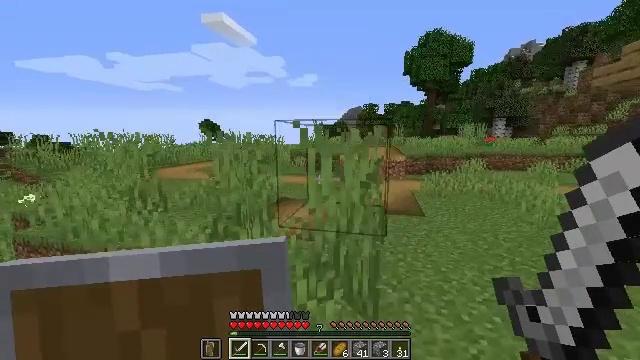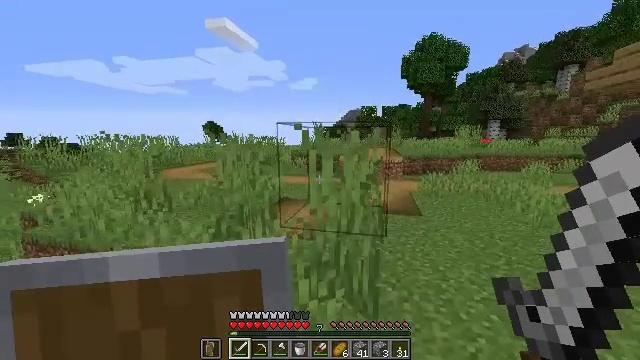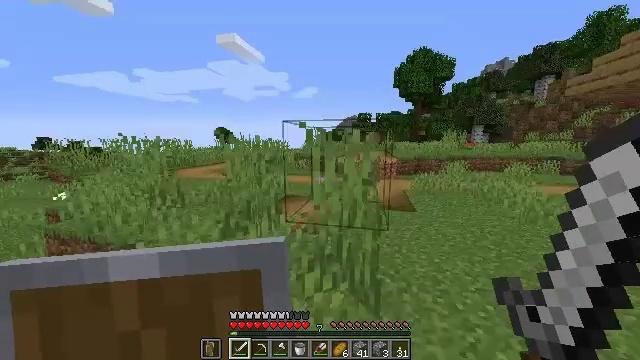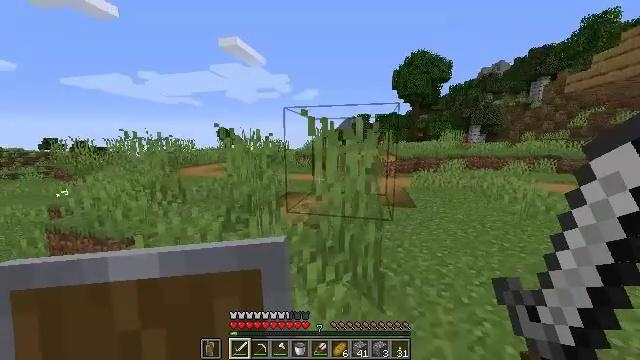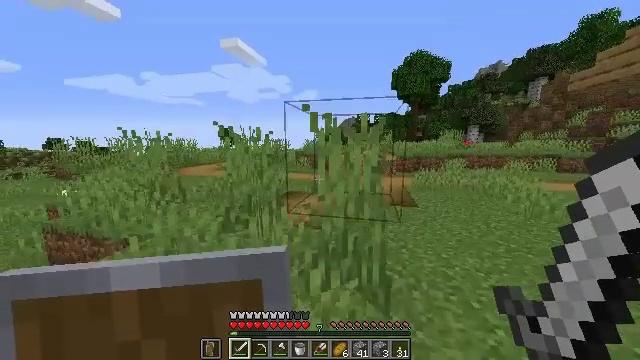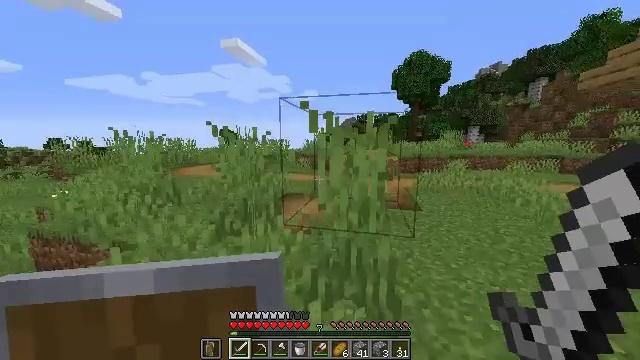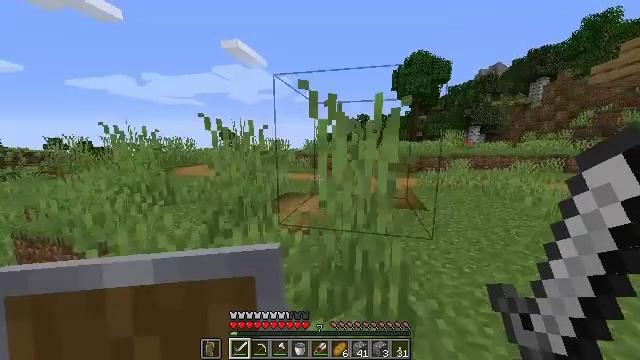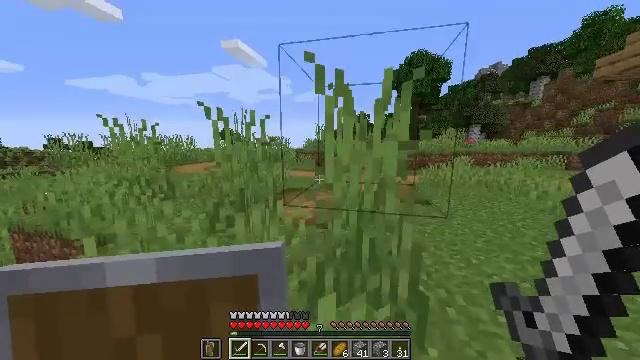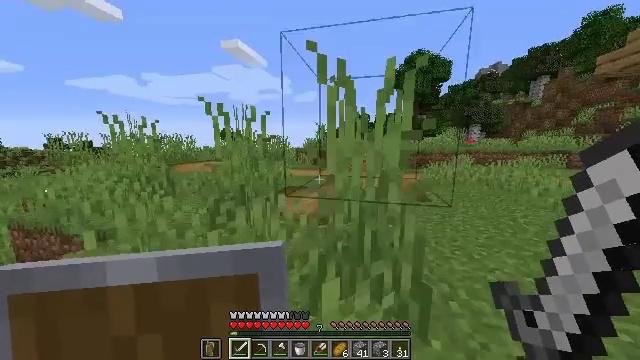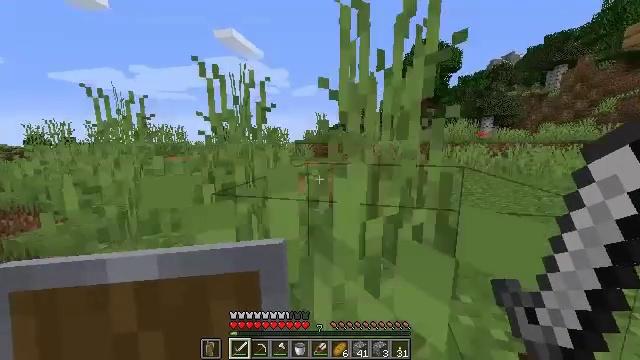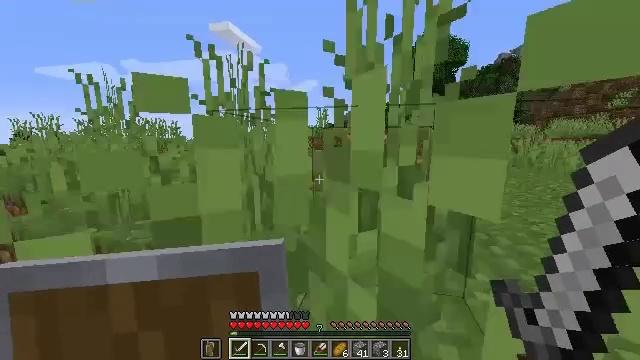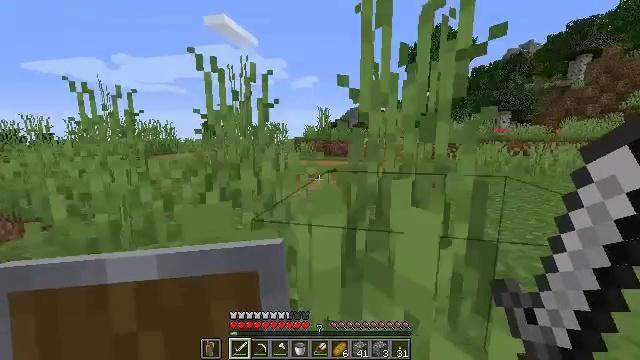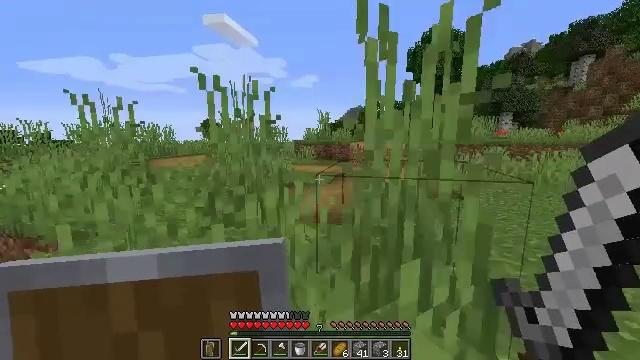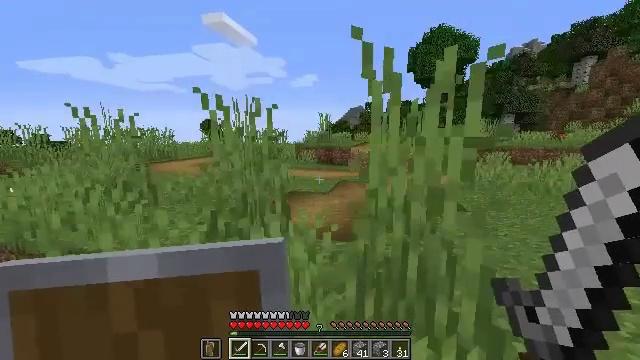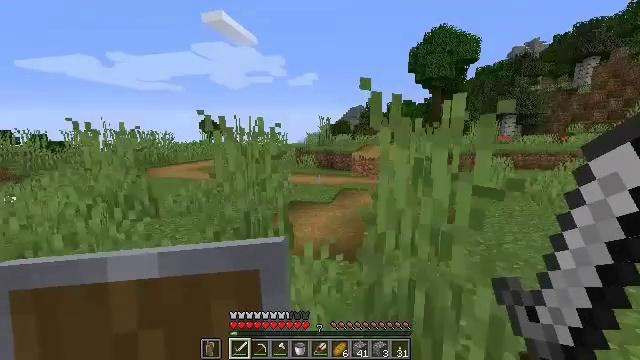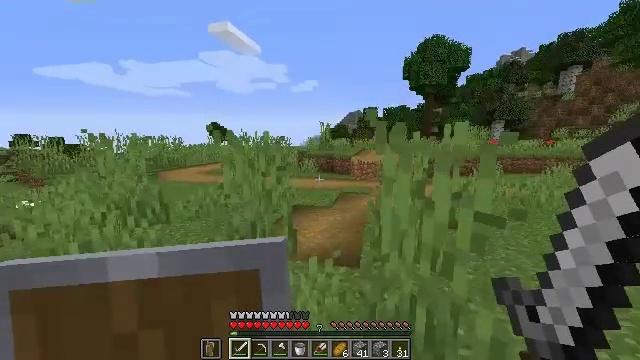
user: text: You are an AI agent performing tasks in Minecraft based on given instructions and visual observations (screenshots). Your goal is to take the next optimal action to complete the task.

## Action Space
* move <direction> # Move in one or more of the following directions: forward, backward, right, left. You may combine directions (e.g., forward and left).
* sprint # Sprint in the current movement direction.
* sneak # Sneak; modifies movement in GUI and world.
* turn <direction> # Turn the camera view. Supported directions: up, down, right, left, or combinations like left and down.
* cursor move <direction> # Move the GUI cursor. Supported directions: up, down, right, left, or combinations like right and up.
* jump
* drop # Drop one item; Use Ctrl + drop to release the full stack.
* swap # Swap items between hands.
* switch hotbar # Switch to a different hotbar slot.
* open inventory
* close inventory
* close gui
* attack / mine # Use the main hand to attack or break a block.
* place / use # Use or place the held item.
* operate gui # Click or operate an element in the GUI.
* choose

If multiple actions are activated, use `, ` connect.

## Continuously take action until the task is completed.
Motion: motion action
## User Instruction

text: Remove the tall grass to clear the area.
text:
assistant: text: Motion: move forward, sprint, jump
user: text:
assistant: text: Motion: move forward, sprint
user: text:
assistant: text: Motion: move forward, sprint
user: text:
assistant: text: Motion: move forward
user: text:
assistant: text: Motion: move forward
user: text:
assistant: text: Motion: move forward
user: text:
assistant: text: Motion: move forward, jump
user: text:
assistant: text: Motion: move forward, jump
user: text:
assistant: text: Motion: move forward, jump
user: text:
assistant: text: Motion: move forward, jump
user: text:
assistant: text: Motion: move forward, jump
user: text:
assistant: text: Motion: move forward, jump
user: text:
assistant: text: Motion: move forward, sprint, jump
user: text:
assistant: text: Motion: move forward, sprint, jump
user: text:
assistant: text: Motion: move forward, sprint, jump
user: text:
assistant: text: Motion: move forward, jump
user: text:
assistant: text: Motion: move forward, jump
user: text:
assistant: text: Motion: move forward, jump
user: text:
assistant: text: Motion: move forward, jump
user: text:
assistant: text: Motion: move forward, jump
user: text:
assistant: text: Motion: move forward, jump
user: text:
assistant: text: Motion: move forward, jump
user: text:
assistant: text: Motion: move forward, jump
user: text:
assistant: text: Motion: move forward, jump
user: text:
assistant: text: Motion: move forward, jump
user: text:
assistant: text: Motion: move forward, jump
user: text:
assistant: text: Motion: move forward, jump
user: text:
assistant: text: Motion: move forward, jump
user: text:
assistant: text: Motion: move forward, jump
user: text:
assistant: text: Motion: move forward, jump